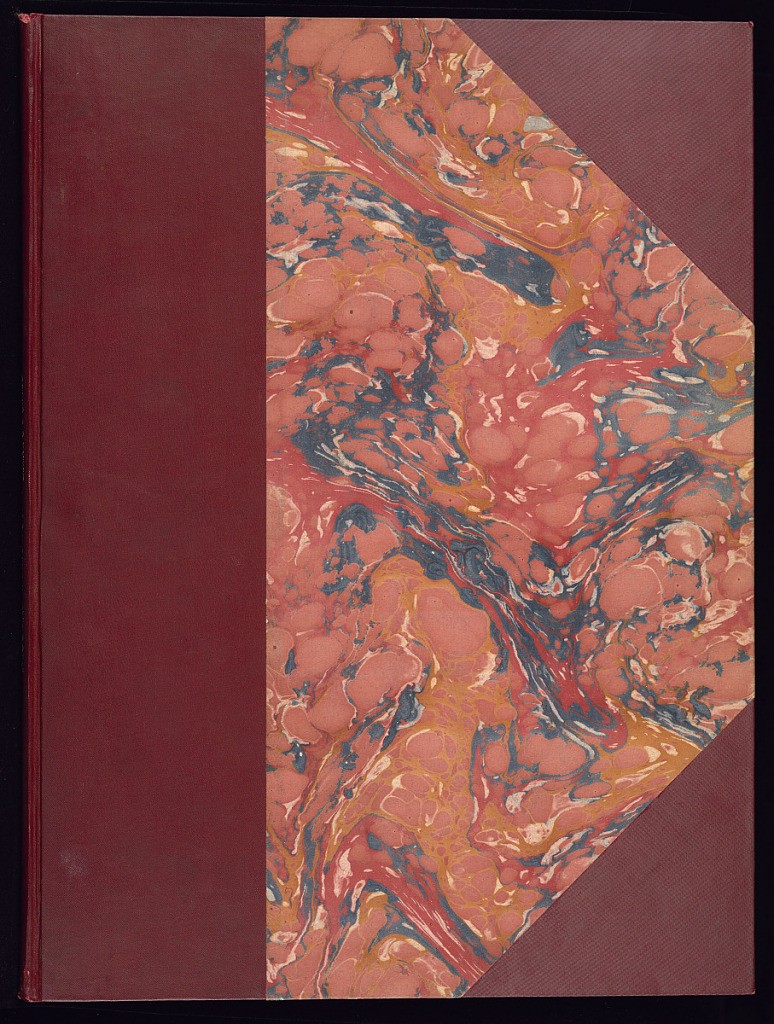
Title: Nouveau Livre de Cartouches inventé et gravé Par Nicolas Perignon Peintre Et Architecte 1759
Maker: Alexis-Nicolas Pérignon, French, 1726 – 1782
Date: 1759
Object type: Print
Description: Album of designs of rococo cartouches. The title page is missing. The plates are signed and dated.